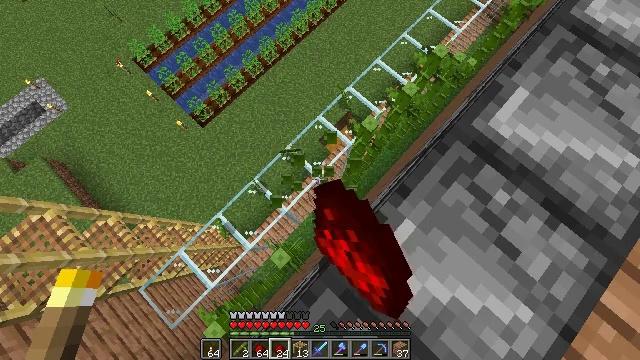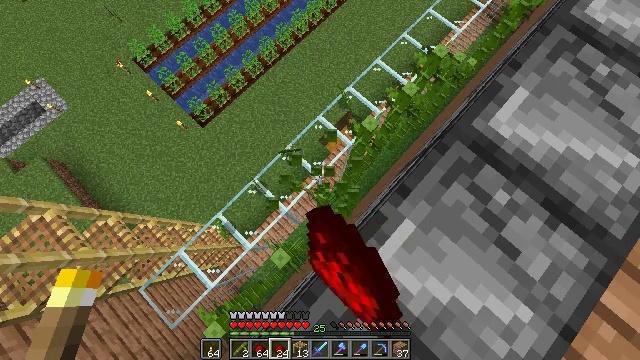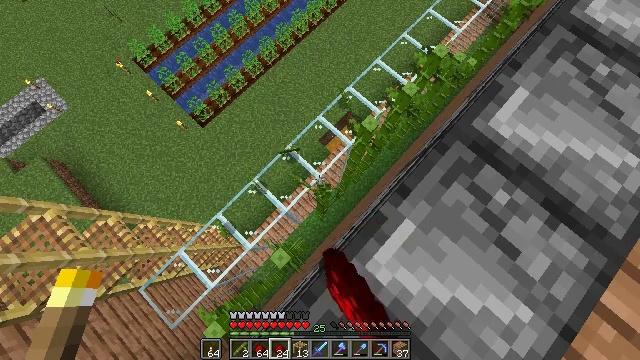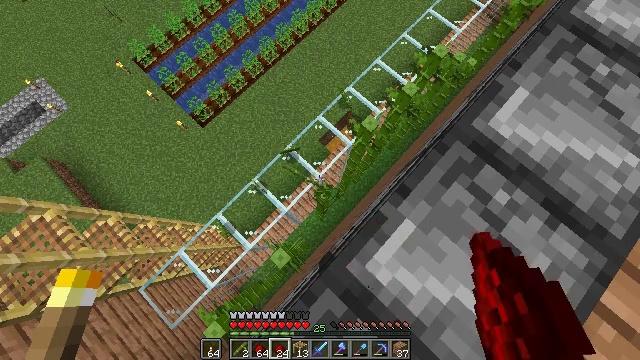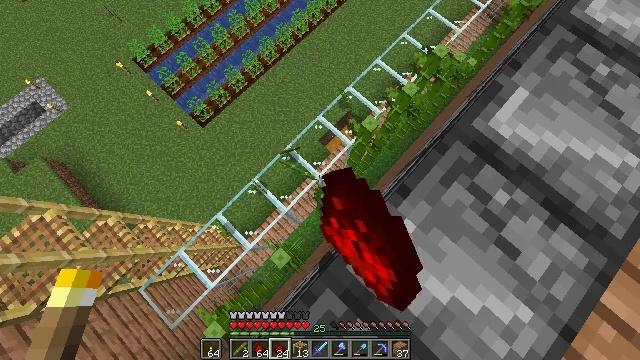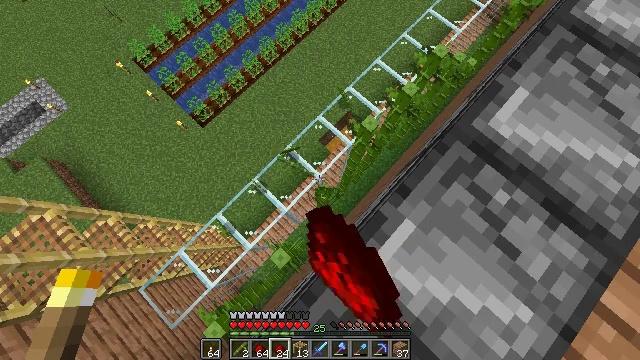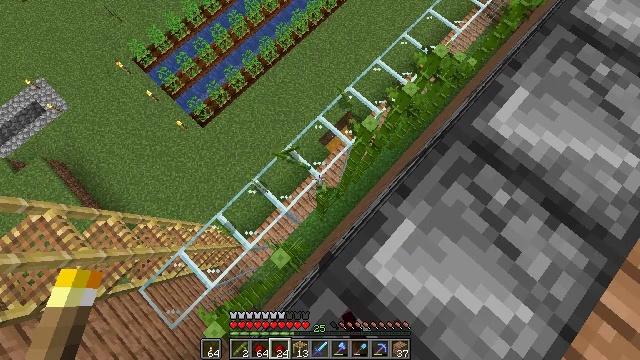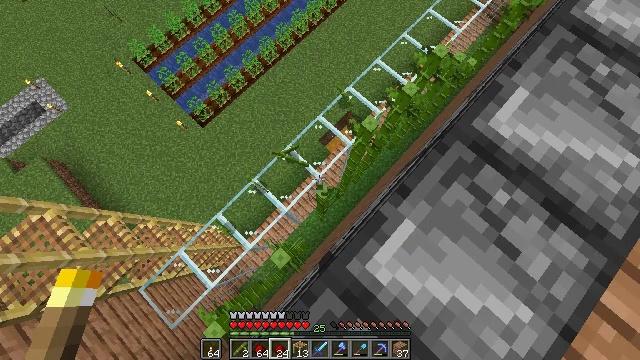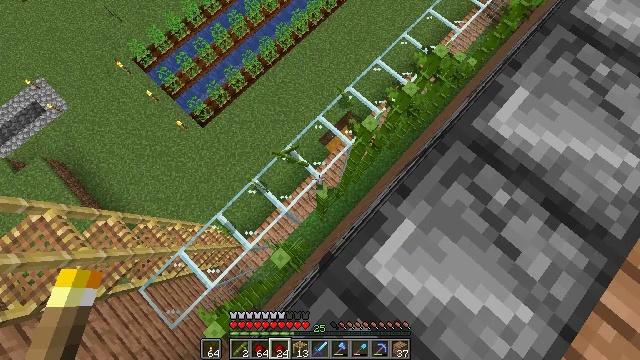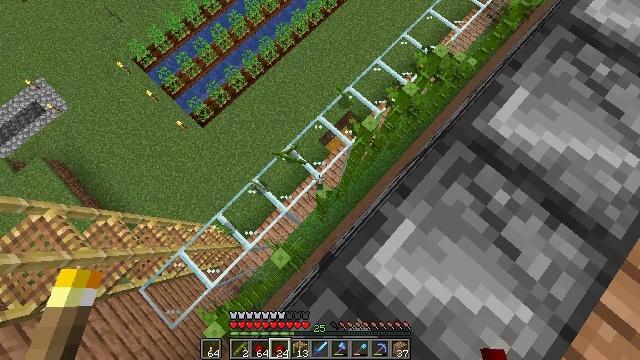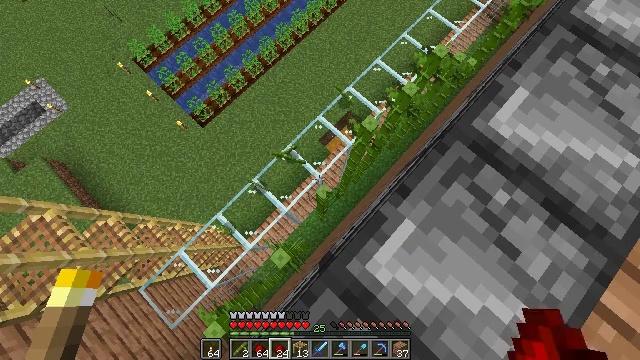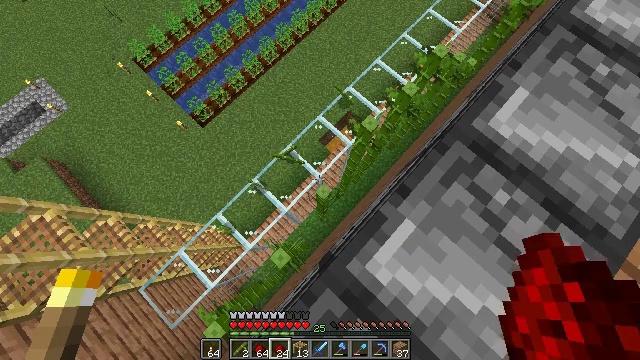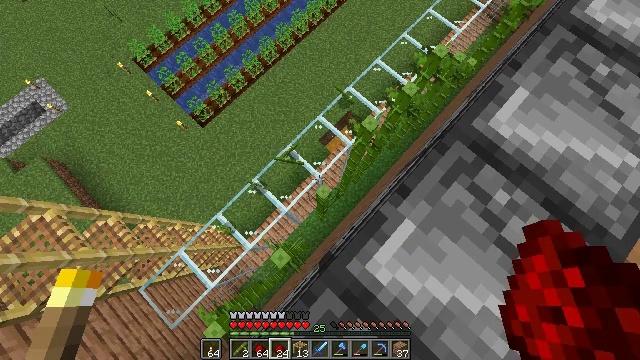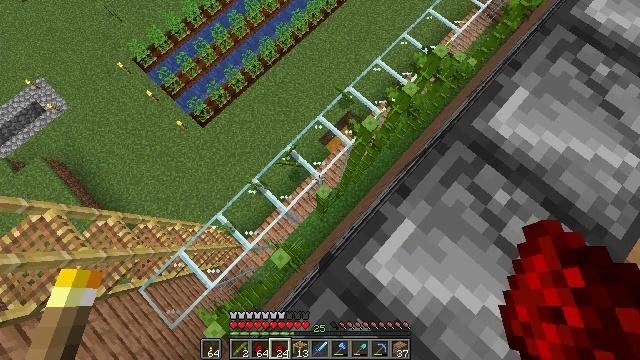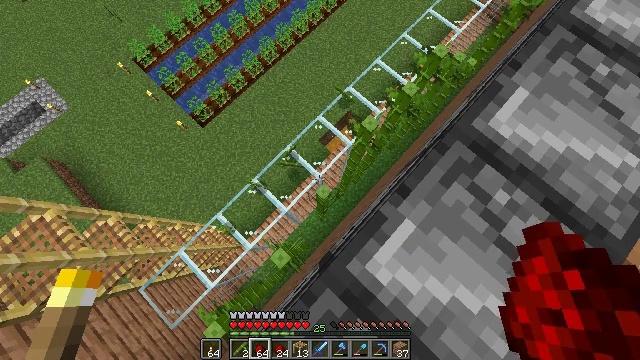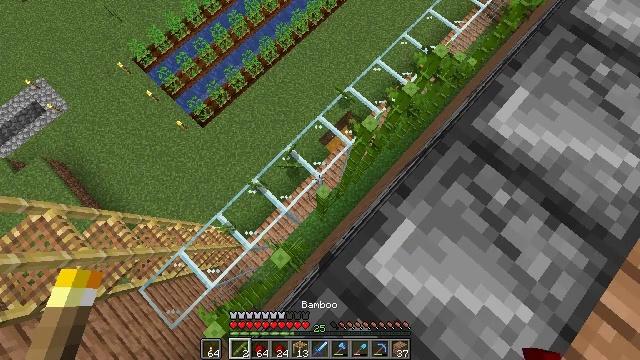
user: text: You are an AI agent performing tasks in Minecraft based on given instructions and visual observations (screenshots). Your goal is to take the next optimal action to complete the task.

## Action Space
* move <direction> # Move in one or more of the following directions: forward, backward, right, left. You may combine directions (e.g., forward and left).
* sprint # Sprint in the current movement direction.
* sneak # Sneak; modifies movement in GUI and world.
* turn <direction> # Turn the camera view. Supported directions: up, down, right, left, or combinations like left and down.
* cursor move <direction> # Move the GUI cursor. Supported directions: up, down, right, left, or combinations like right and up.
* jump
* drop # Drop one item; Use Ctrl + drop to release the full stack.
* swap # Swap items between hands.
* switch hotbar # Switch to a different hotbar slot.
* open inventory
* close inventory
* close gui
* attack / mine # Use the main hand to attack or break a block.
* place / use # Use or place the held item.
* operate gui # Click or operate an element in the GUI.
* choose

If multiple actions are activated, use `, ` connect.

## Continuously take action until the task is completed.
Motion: motion action
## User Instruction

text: Collect some bamboo.
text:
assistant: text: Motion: sneak, attack / mine
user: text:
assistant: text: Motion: sneak, attack / mine
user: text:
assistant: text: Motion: sneak, attack / mine
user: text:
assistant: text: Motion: sneak, attack / mine
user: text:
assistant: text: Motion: sneak, attack / mine
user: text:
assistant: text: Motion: sneak
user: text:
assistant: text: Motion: sneak
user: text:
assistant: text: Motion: sneak
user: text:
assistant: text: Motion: sneak
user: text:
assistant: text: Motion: sneak
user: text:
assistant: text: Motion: sneak
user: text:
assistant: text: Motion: sneak
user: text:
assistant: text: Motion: sneak
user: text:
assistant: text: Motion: sneak
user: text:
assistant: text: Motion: sneak
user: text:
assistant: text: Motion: sneak
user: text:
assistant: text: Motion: sneak
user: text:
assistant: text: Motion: sneak
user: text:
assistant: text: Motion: sneak
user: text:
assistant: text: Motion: sneak
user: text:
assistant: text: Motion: sneak
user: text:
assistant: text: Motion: sneak
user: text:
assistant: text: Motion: sneak
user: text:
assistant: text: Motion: sneak
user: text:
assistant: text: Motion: sneak
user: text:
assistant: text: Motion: sneak
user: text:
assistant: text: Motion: sneak
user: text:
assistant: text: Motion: sneak
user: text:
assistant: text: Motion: sneak
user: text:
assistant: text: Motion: sneak